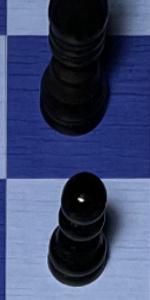
Label: Pawn_Black